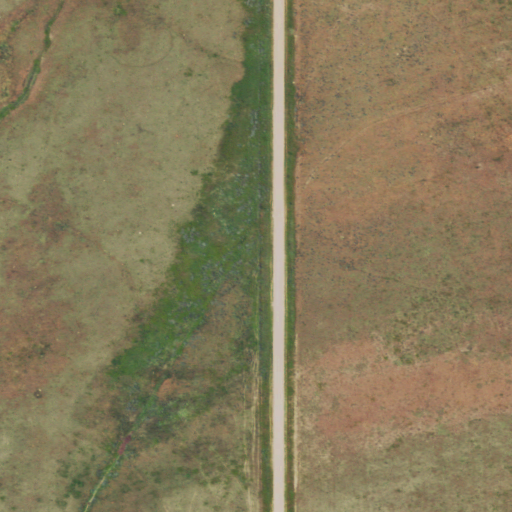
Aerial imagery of valley in Wyoming named Sand Draw containing only grassland